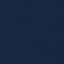
Label: SeaLake